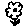
Label: flower